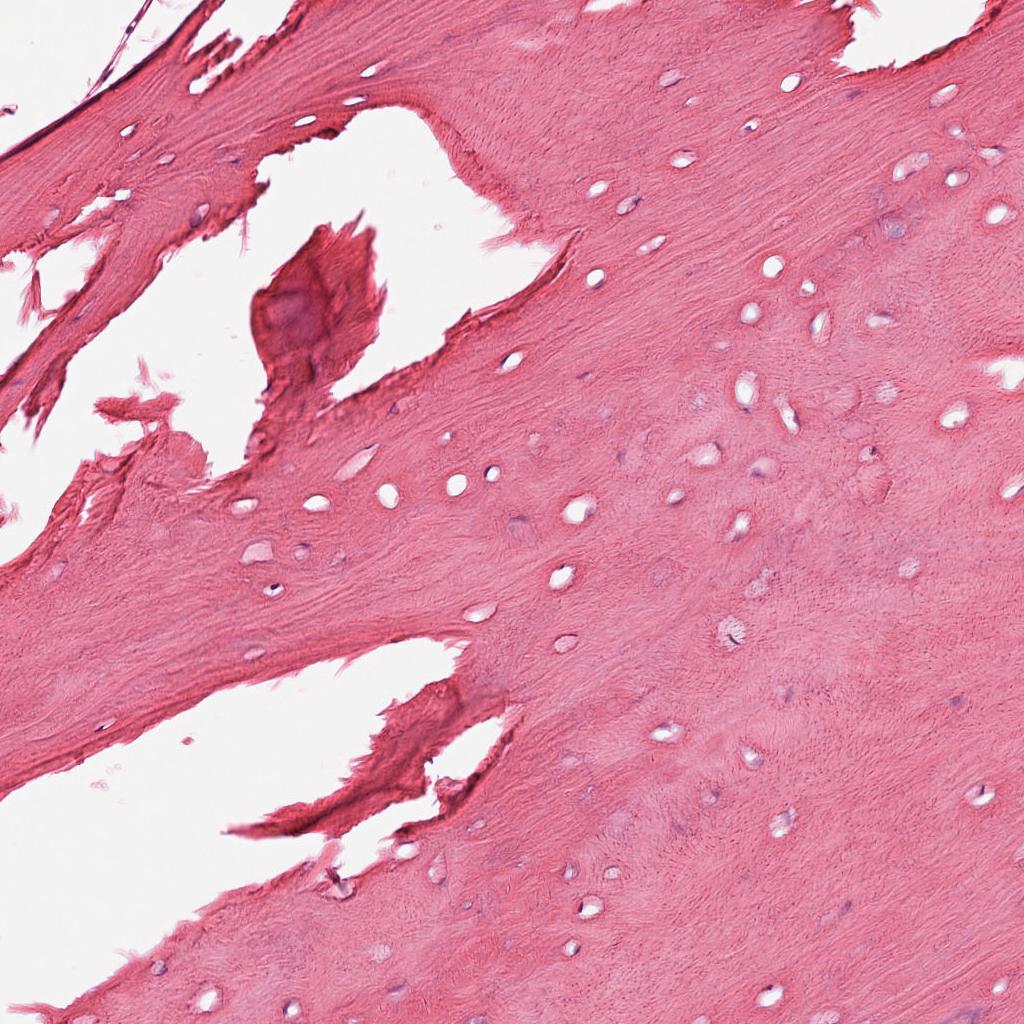
Label: Non-Tumor